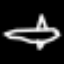
Label: airplane